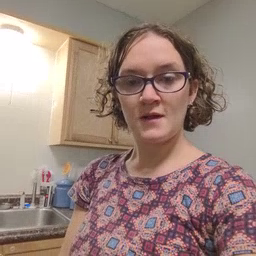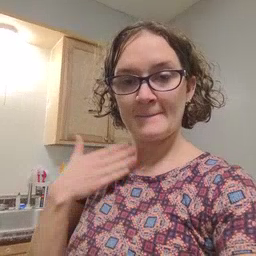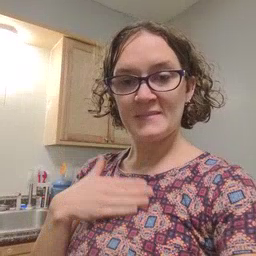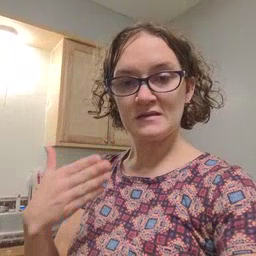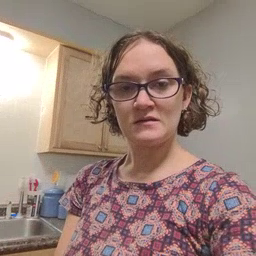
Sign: happy